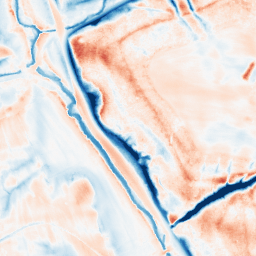
Category: trend_removal
Decomposition family: local_polynomial
Decomposition parameters: window_size: 31
degree: 3
Upsampling method: sinc_blackman
Upsampling parameters: scale: 2
kernel_size: 16
Upsampling scale: 2